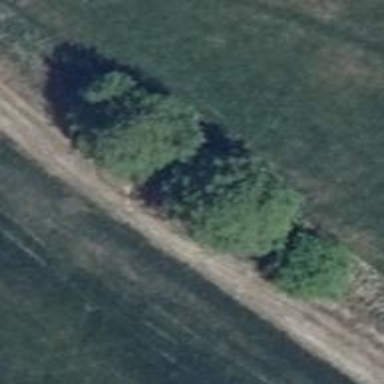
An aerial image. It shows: Hunting stand.